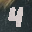
Label: 4